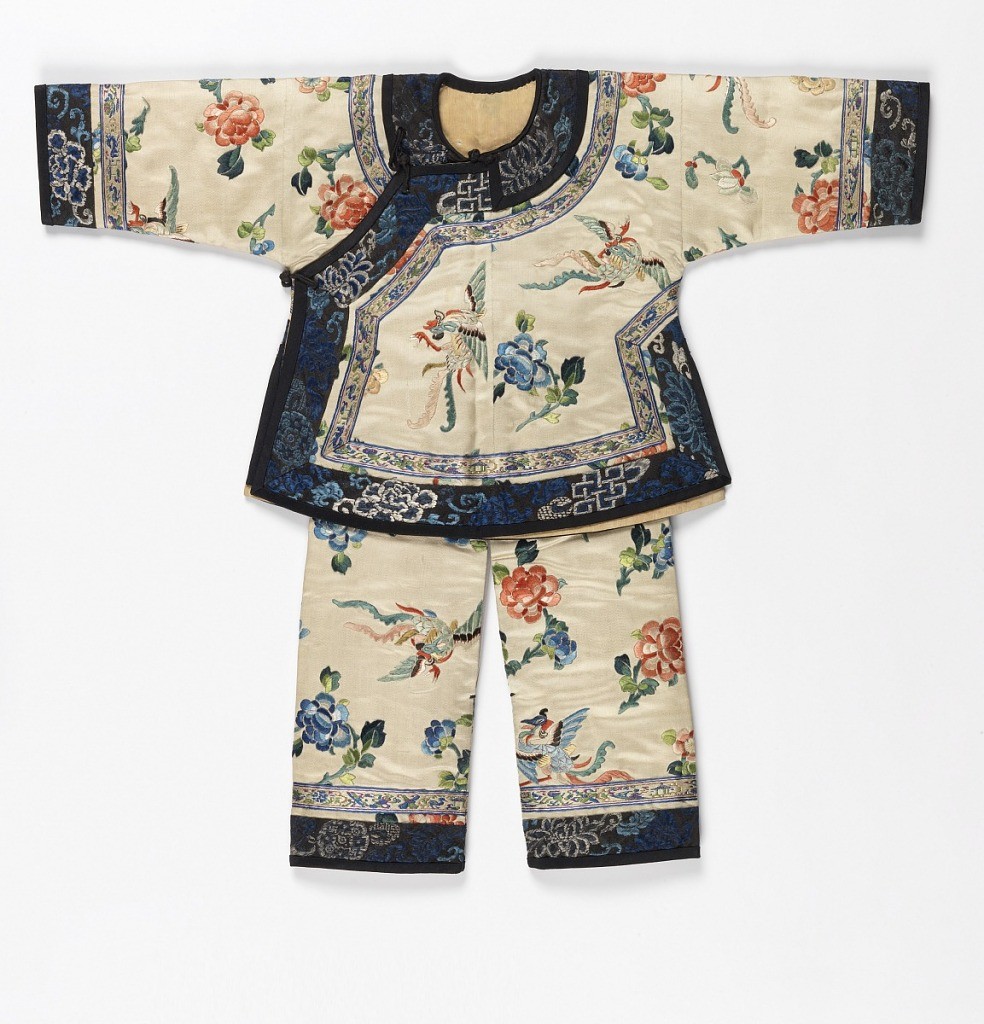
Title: Coat
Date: late 19th century
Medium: silk Technique: embroidered on satin weave
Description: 1940-93-63-a: Coat with long sleeves and rounded neckline closin...;     1940-93-63-b: Straight trousers as part of suit. Lined with pink...